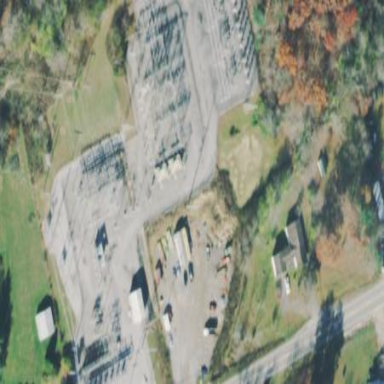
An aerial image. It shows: Power substation.